Aerial crown-view tile of a tropical tree (Barro Colorado Island, Panama), acquired 20250217:
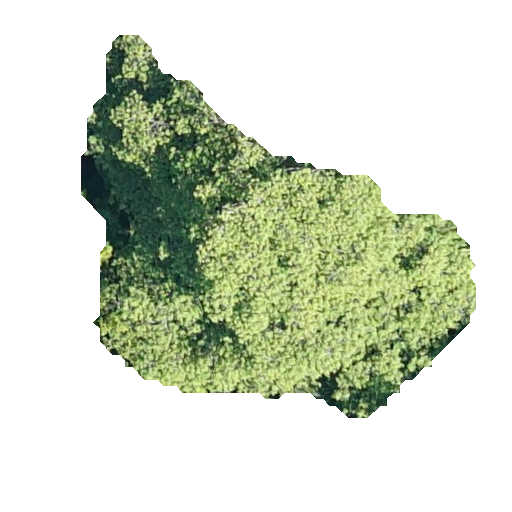
Species: Virola surinamensis
GBIF accepted scientific name: Virola surinamensis
Crown area: 131.89 m²